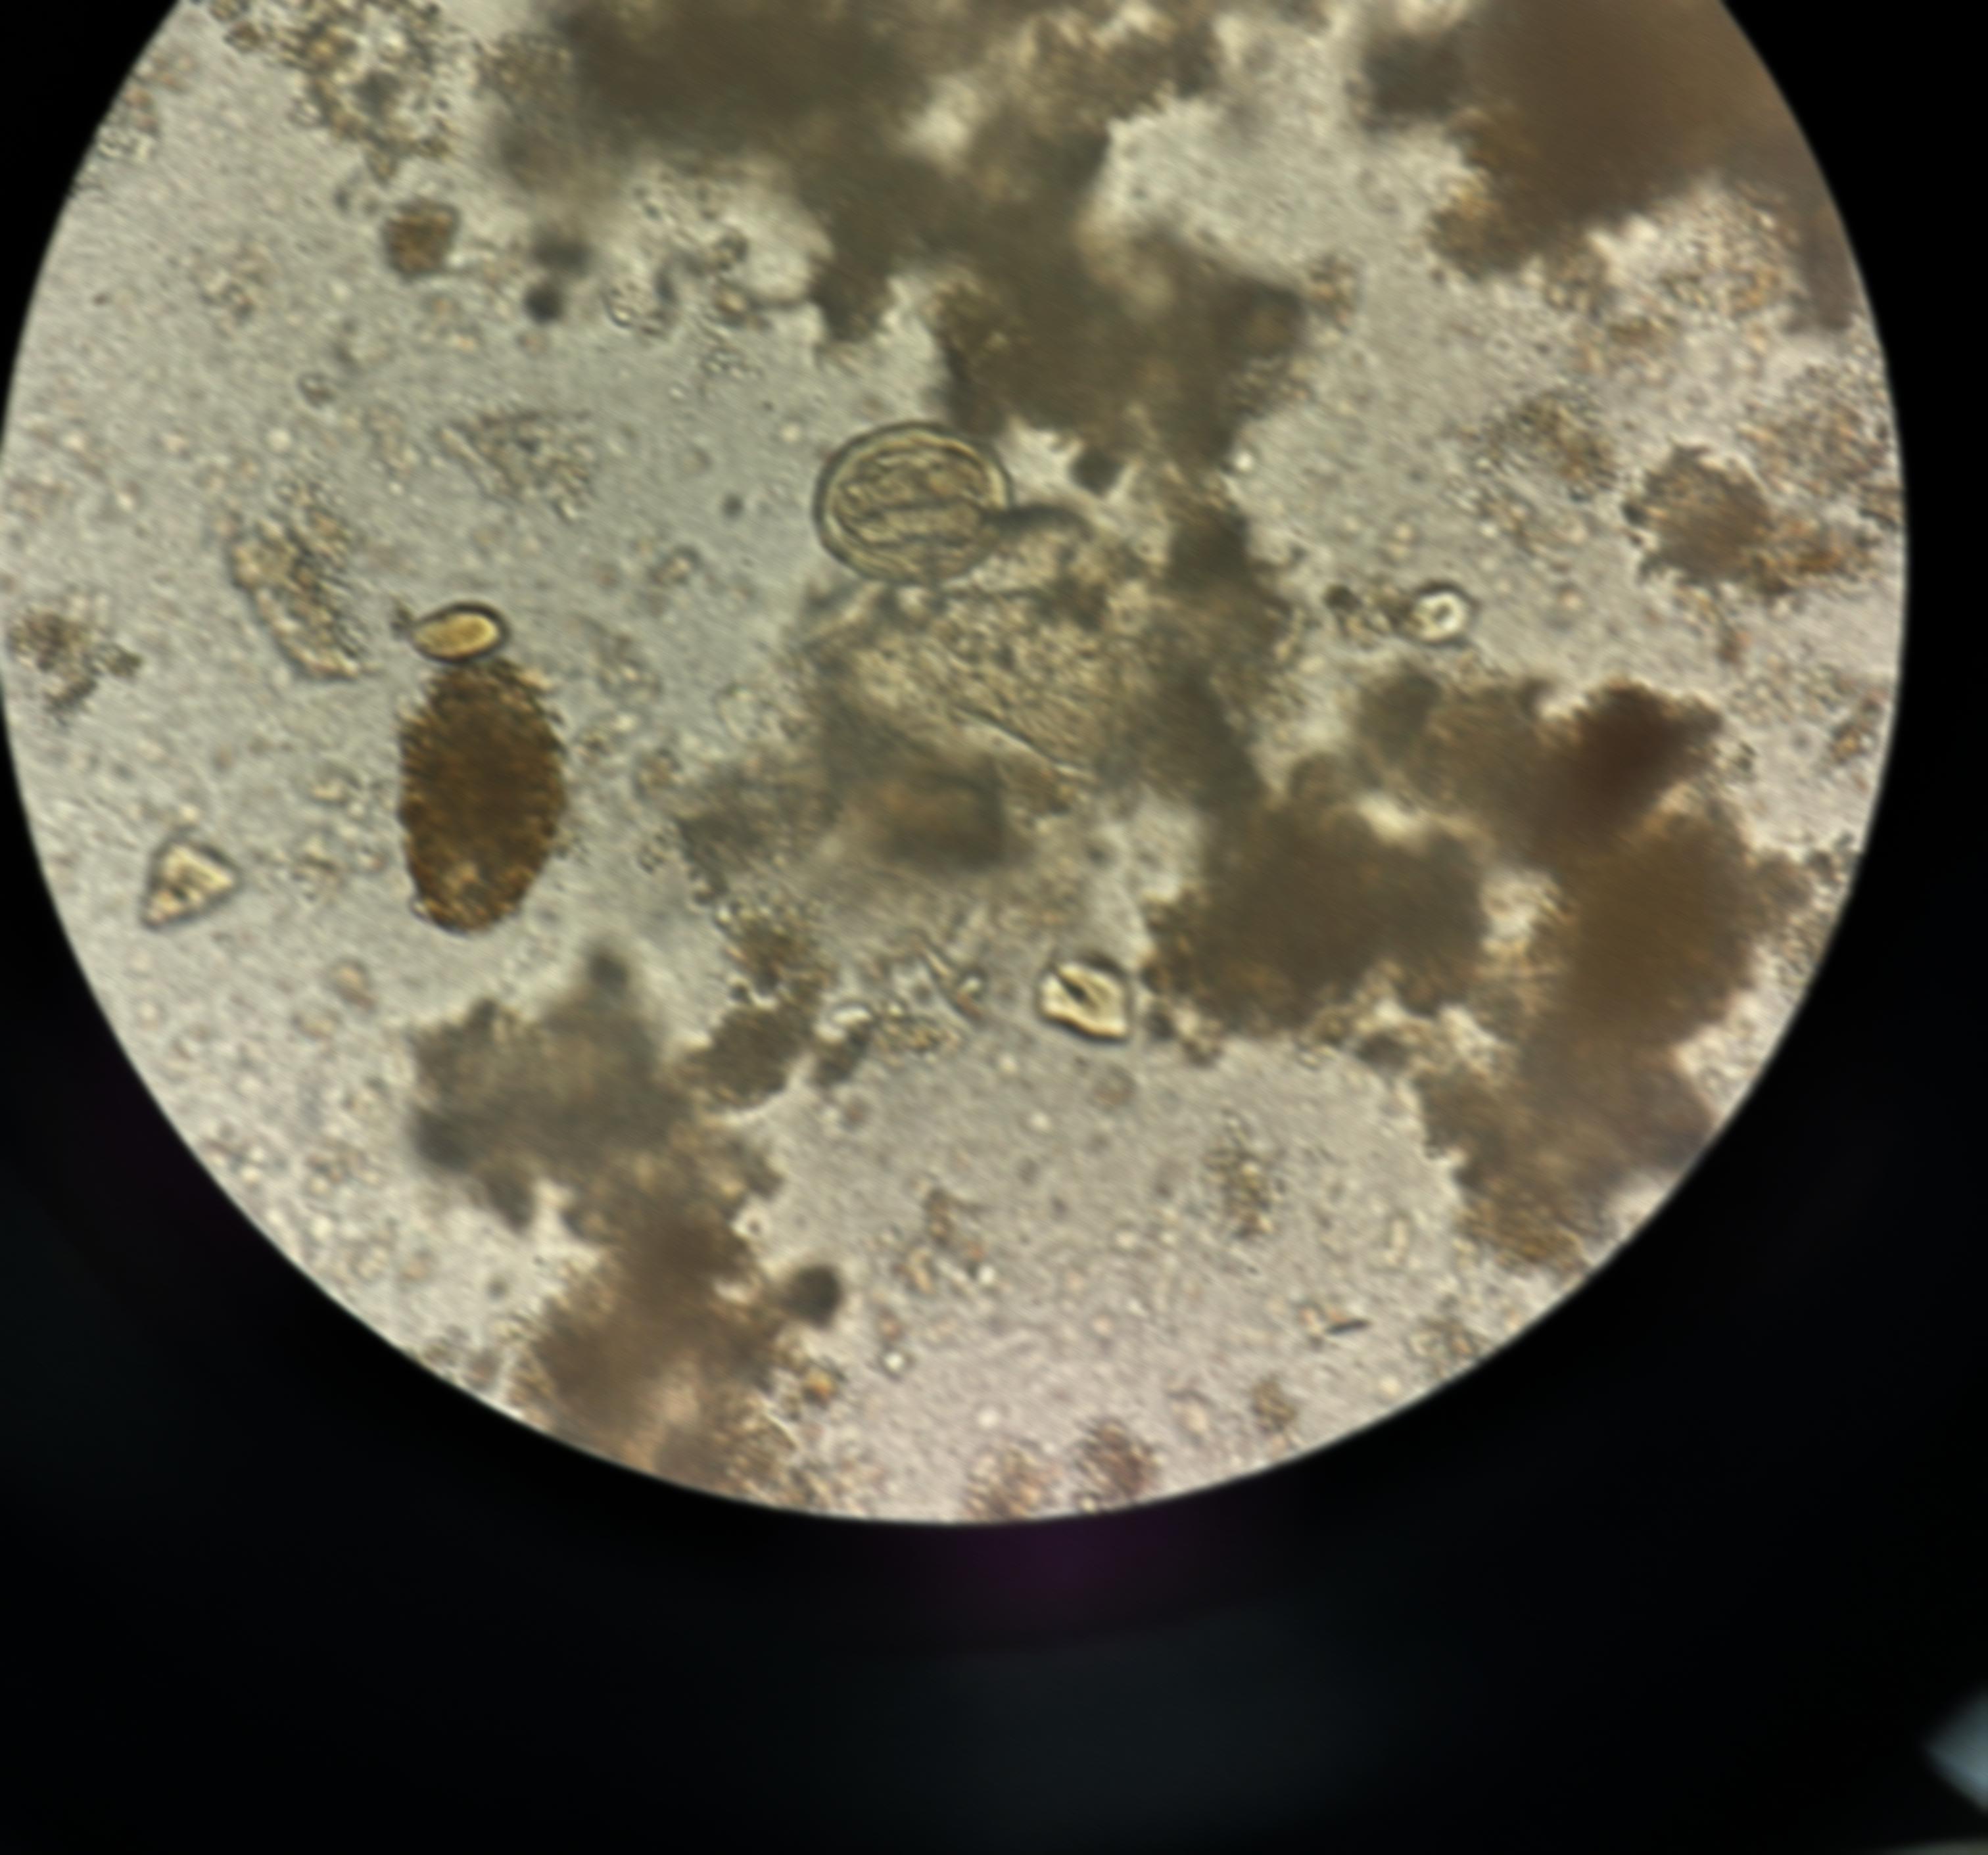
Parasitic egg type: Ascaris lumbricoides